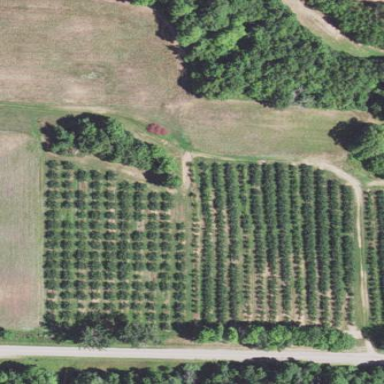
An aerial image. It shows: Orchard.